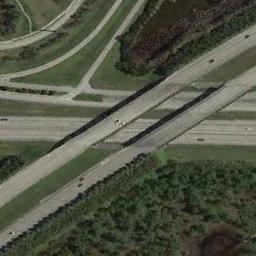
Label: overpass